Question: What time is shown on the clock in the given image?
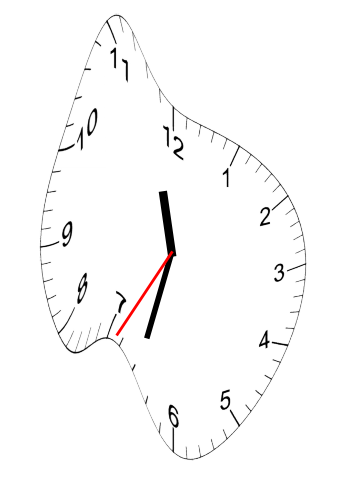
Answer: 11:32:35